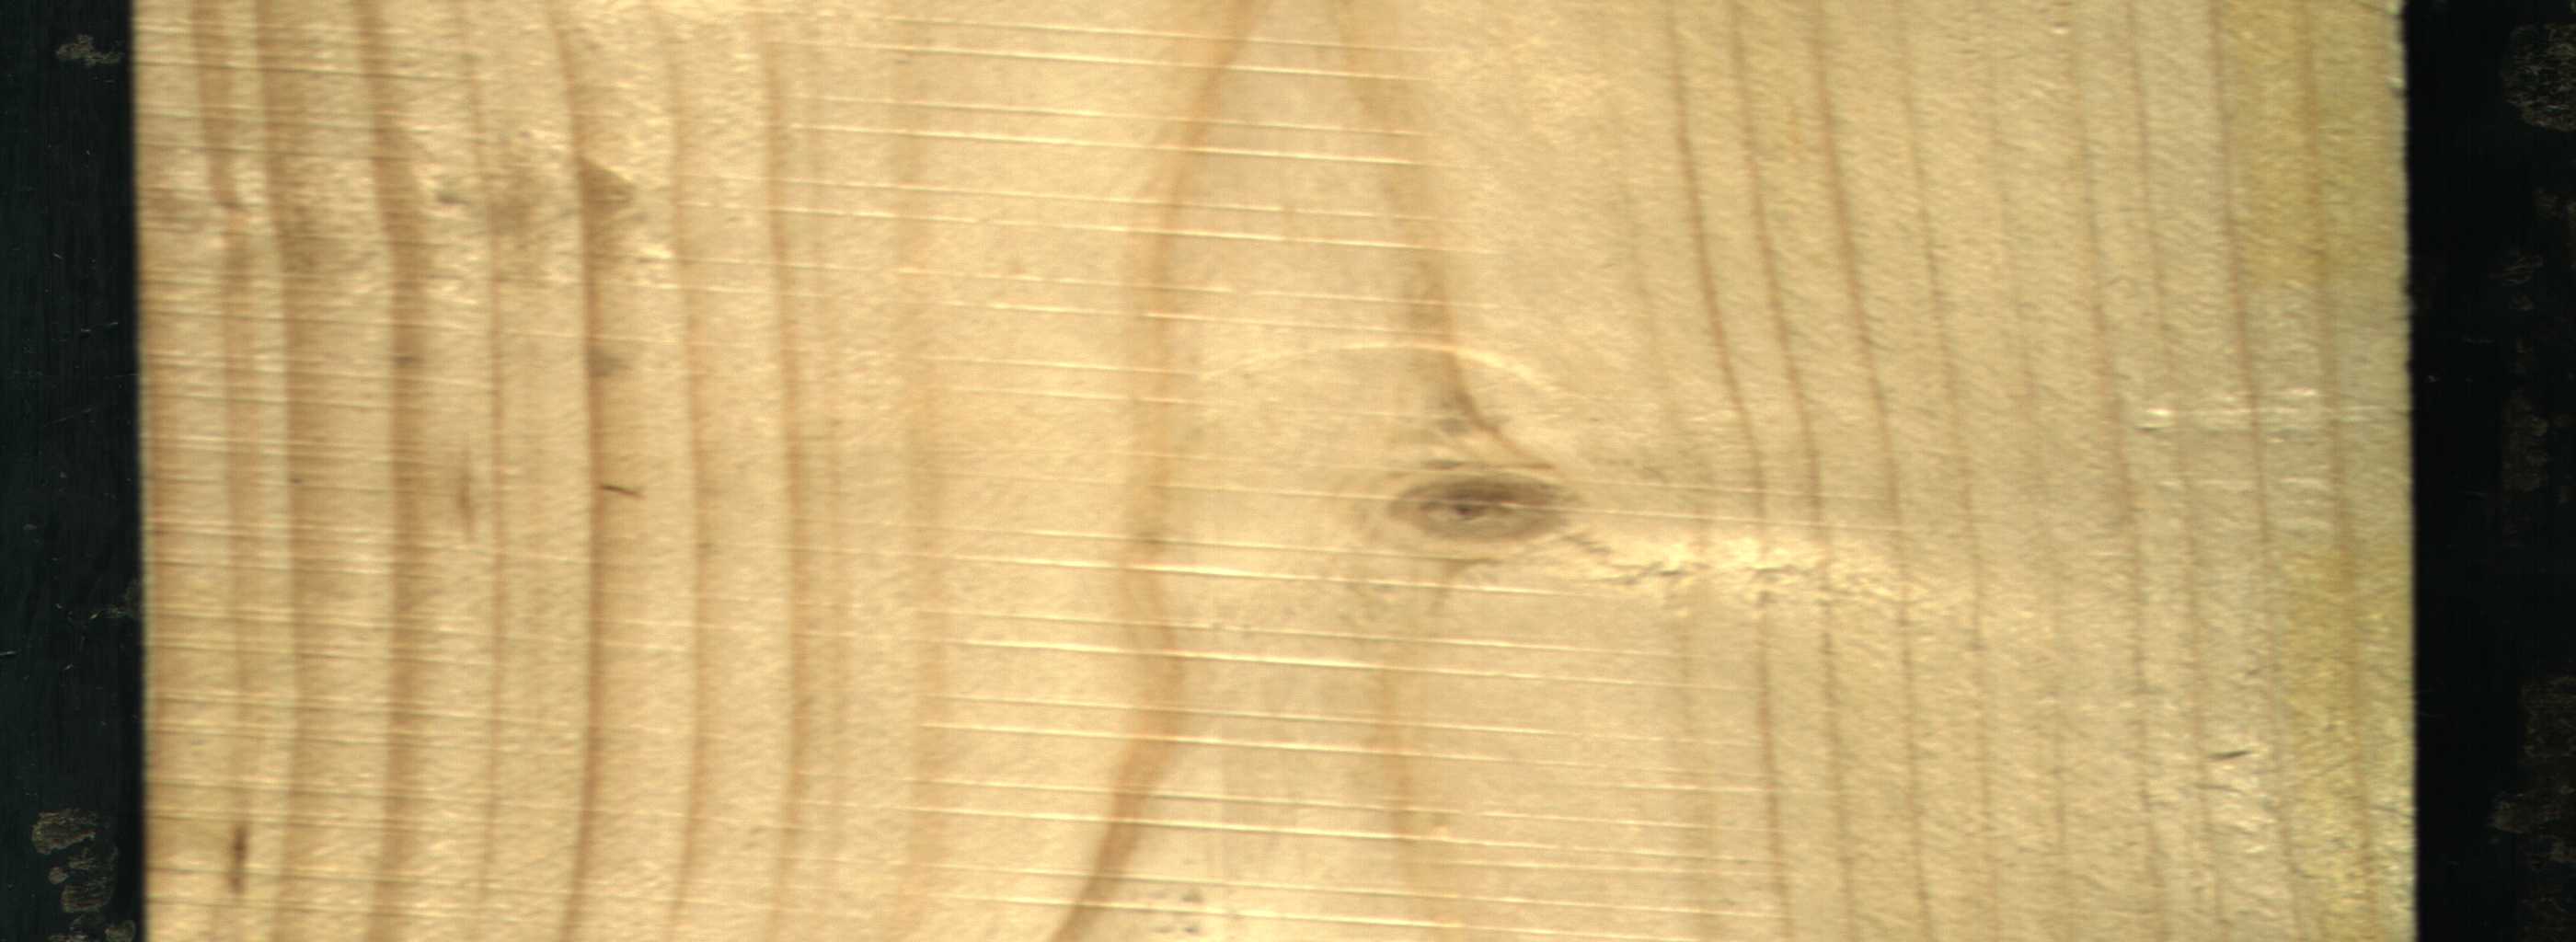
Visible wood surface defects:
Live_Knot